Field crop: tomato
Growth stage: 1
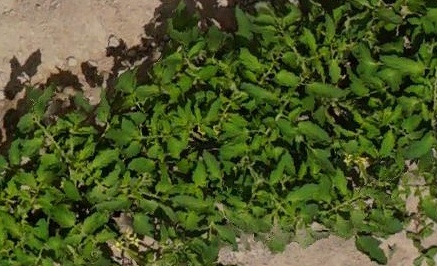
Species: tomato